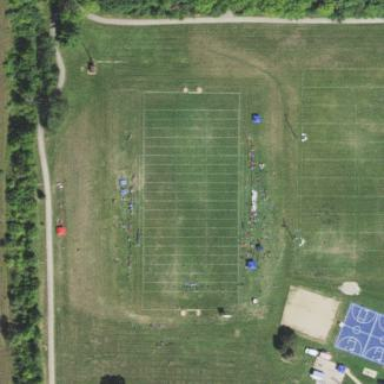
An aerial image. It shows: Pitch for American football.